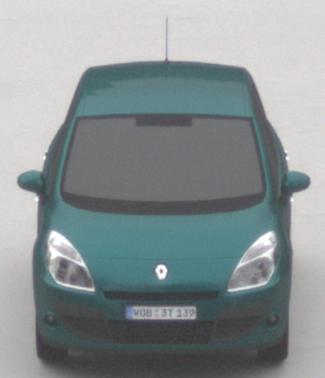
Make: Renault
Model: Scénic 1.6 16V 110
Detailed model: Scénic (III)
Model produced from: 2009/06
Model produced until: 2010/08
Doors: 5
Color: blue
Road condition: dry road
Daytime: morning or afternoon
Contrast: low contrast